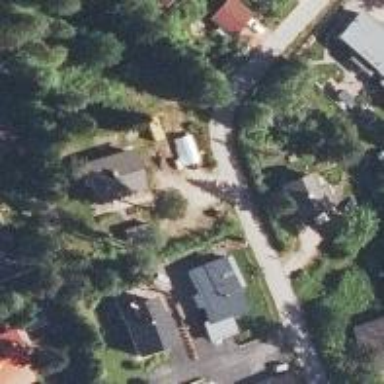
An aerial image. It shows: Residential road.